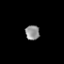
Tissue: prostate
Cell type: T cells
Senescence score: 0.3393
Nuclear area (px): 208
Mean DAPI intensity: 142.726